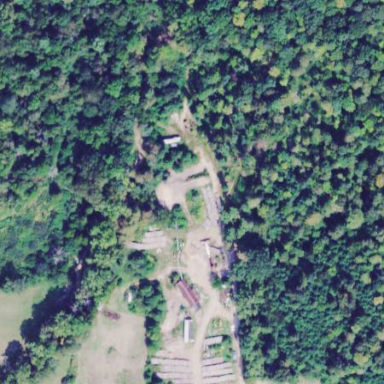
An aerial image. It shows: Sawmill crafting area.